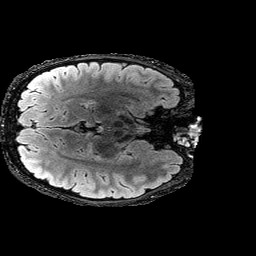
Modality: FLAIR
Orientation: axial
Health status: ill
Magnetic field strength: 3 T